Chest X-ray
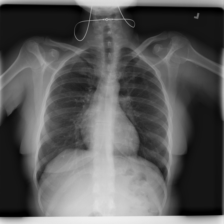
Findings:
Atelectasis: negative
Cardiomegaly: negative
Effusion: negative
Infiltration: negative
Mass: negative
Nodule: negative
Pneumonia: negative
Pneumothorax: negative
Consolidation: negative
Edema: negative
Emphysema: negative
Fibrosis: negative
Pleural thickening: negative
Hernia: negative